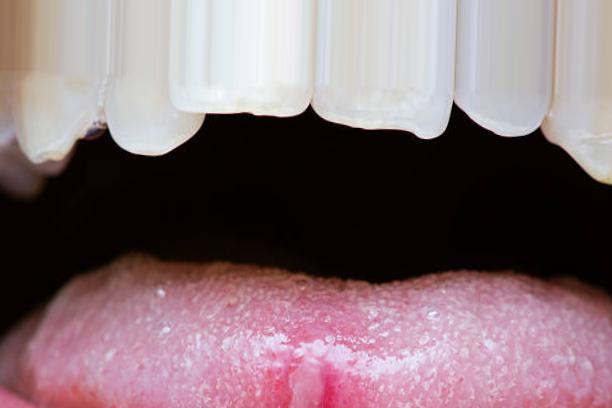
Condition: Mouth Ulcer